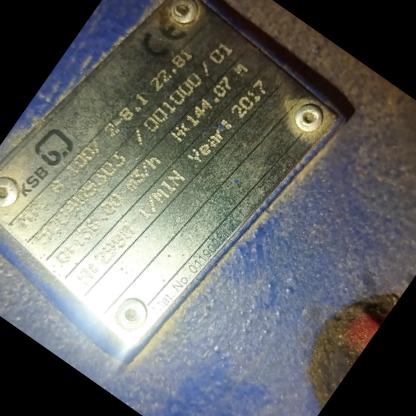
Klasa: tabliczka-znamionowa